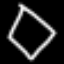
Label: diamond